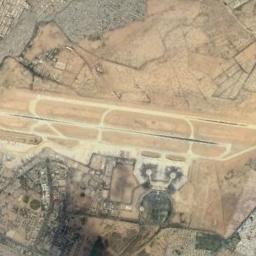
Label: airport